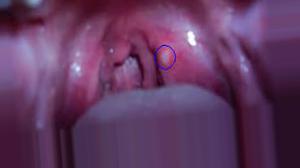
Condition: Mouth Ulcer